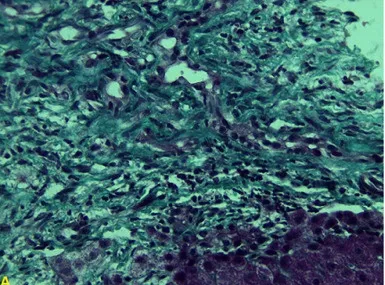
A,B) masson's trichrome staining (40 magnification) of liver tissue showing widened portal tract with abnormally formed bile ducts and periportal fibrosis.
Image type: pathology (masson_trichrome)